Breast ultrasound image
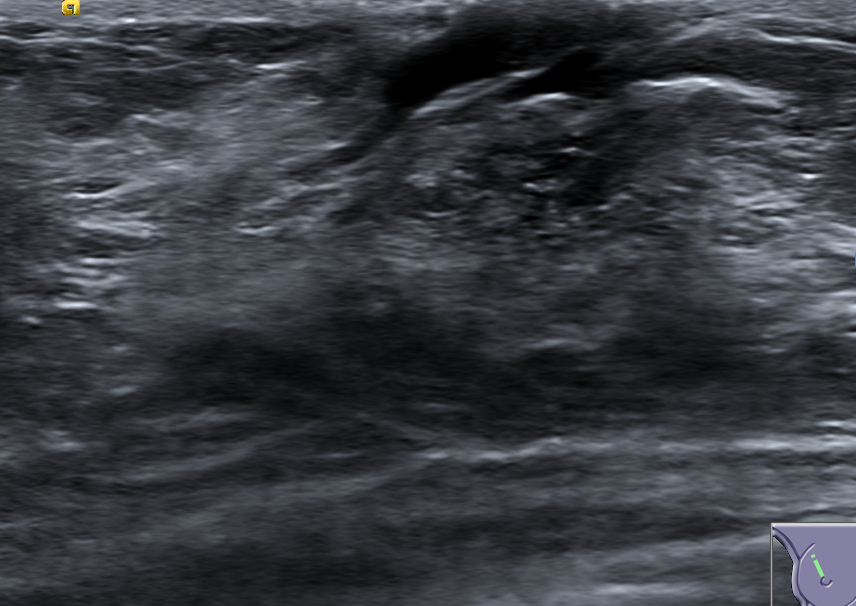
Diagnosis: normal